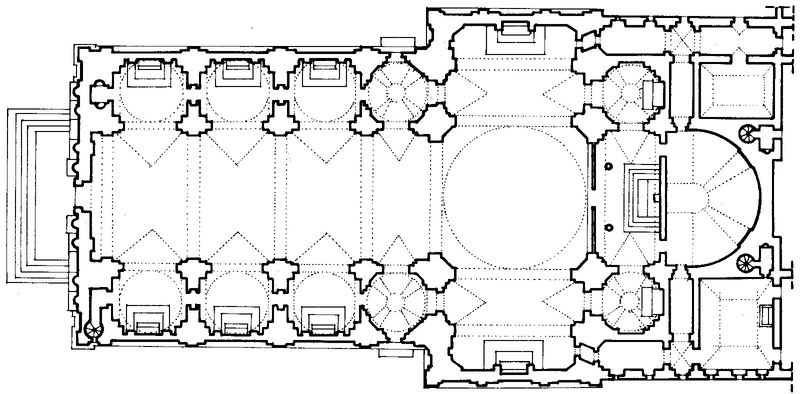
Titel: Rom, S. Andrea della Valle
Künstler: Carlo Rainaldi
Standort: Rom, S. Andrea della Valle (EU - I - Latium)
Schlagwörter: weiß, fenster, schwarz, säulen, gebäude, alt, architektur, kirche, boden, kreis, bogen, linien, treppe, treppen, striche, punkte, wände, entwurf, altar, hauptschiff, kathedrale, mittelschiff, dreischiffig, seitenschiff, schloß, altarraum, apsis, plan, grundriss, vierung, mehrschiffig, paln